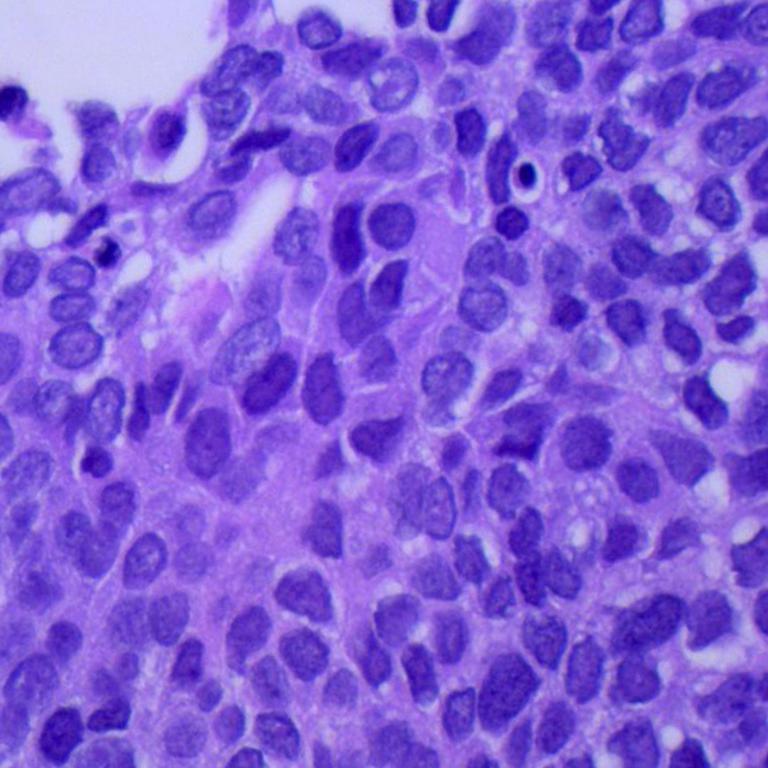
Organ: lung
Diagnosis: squamous carcinomas